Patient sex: M
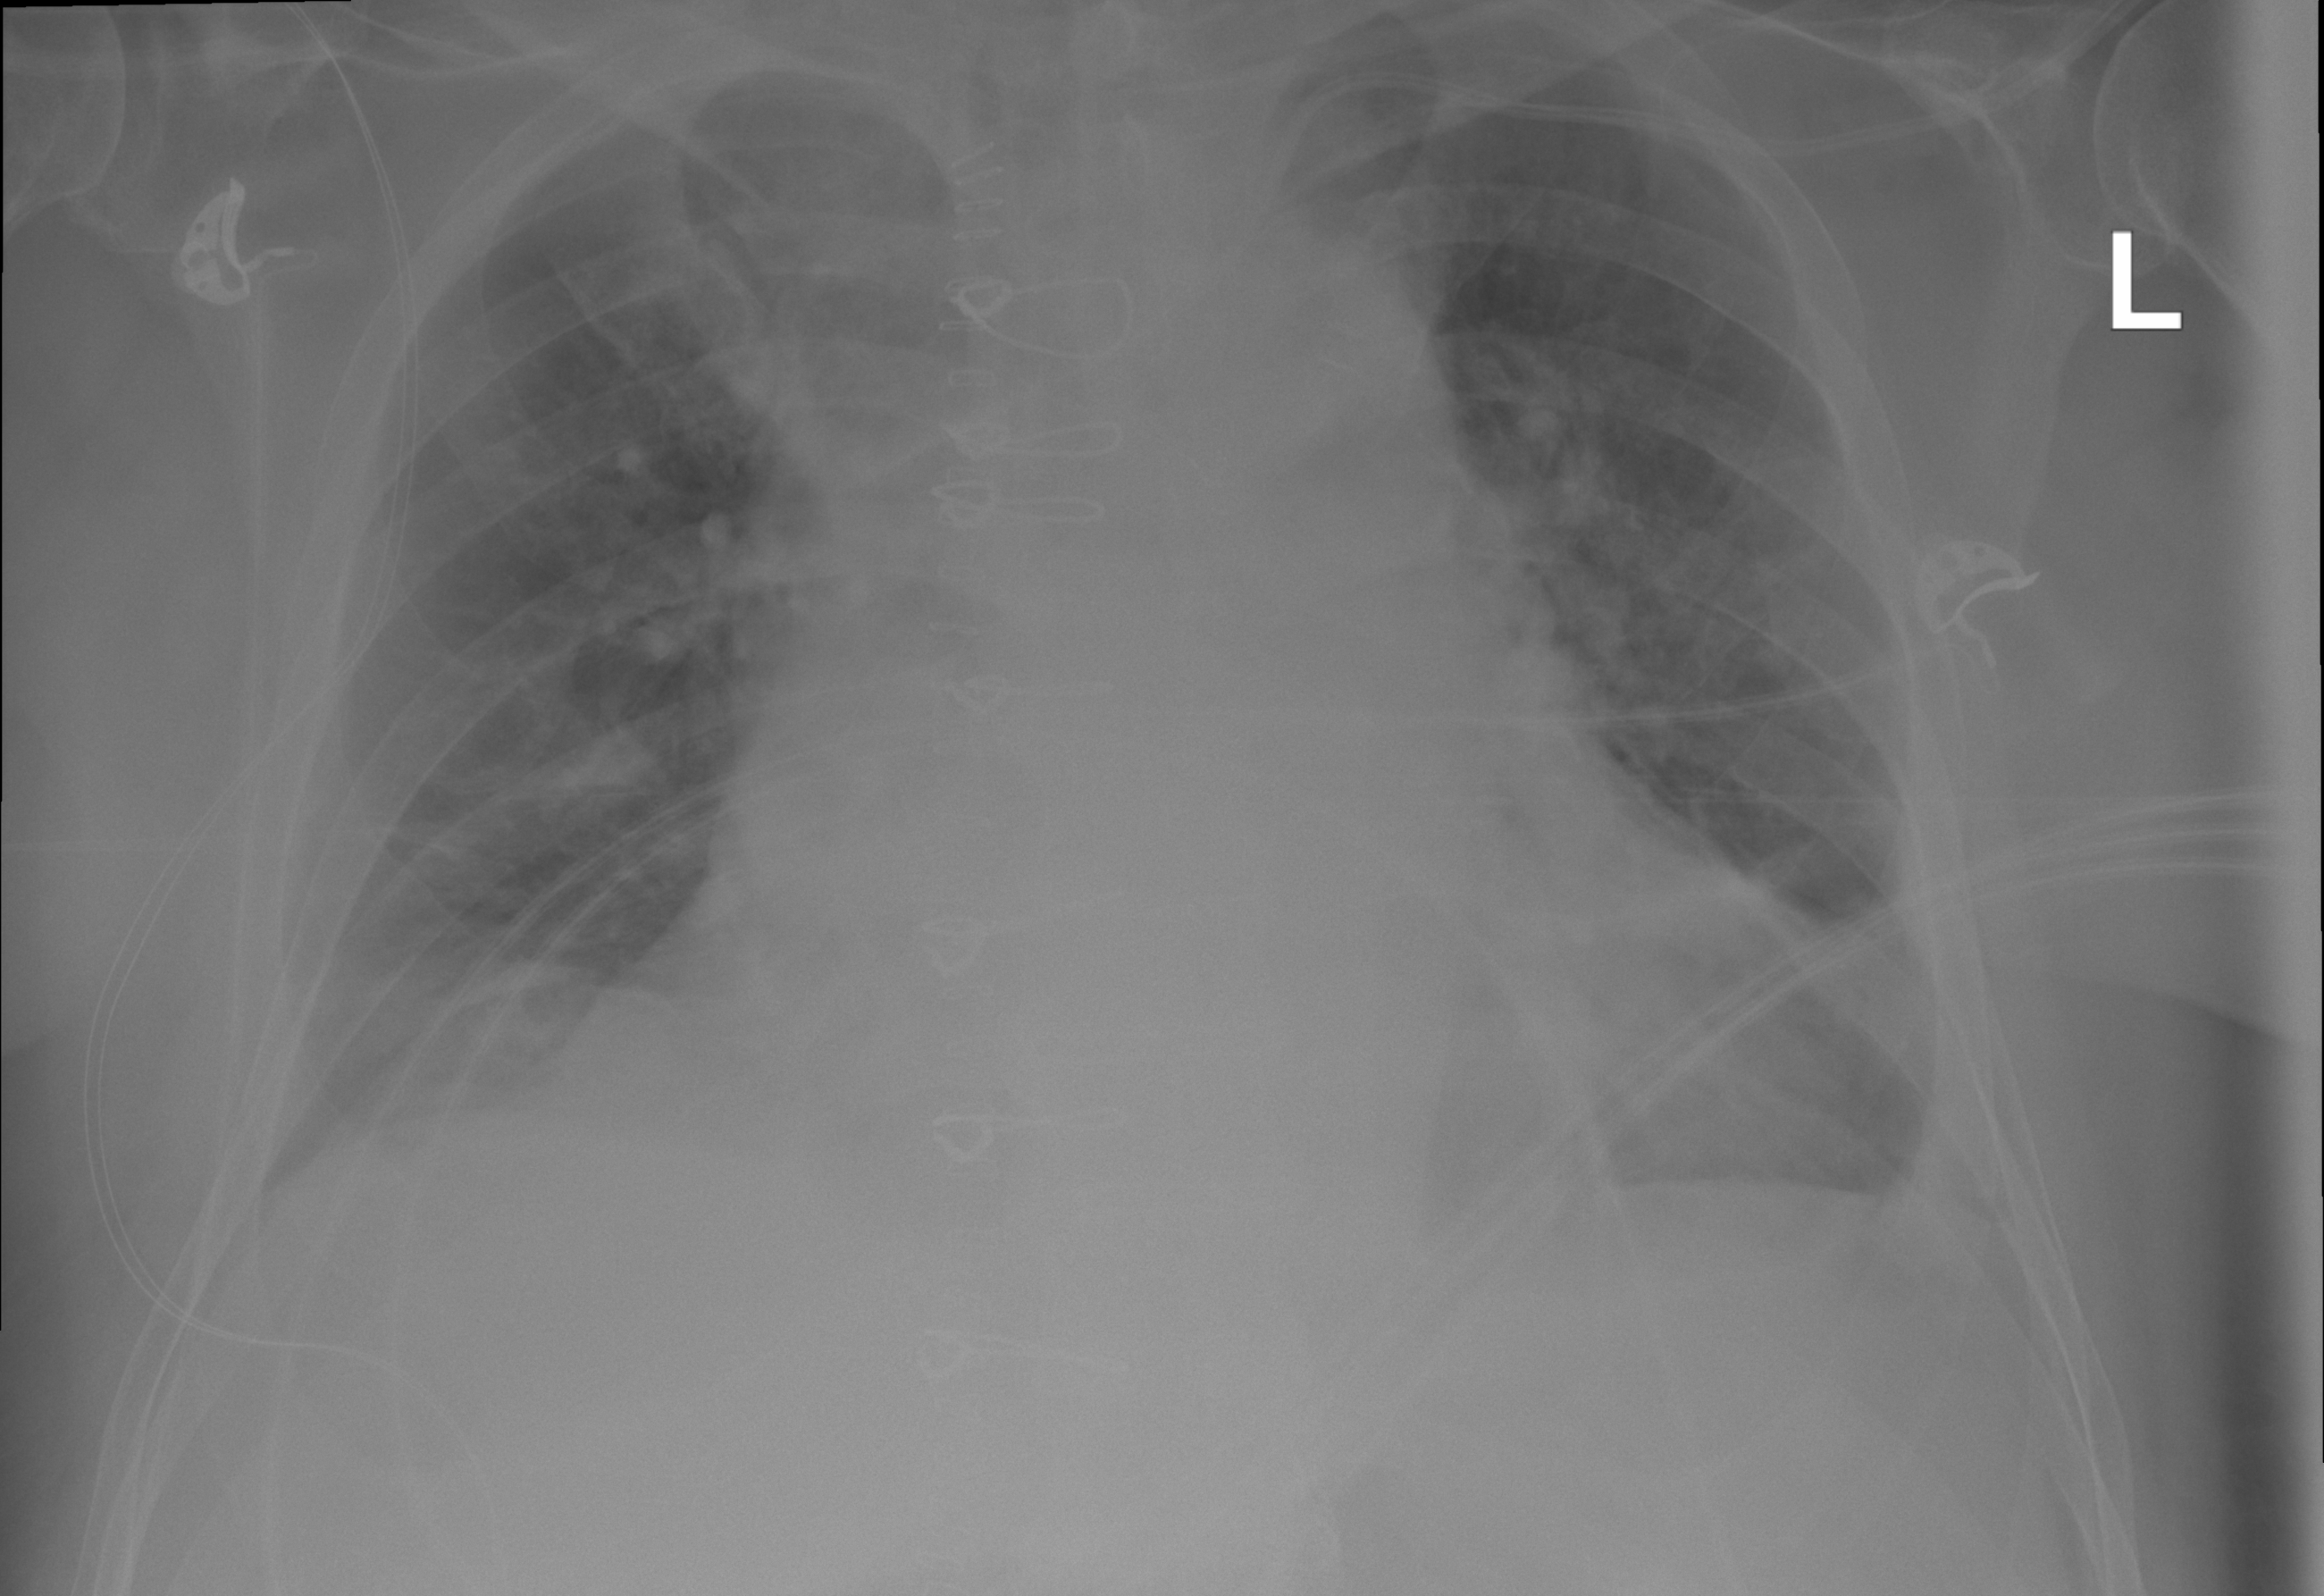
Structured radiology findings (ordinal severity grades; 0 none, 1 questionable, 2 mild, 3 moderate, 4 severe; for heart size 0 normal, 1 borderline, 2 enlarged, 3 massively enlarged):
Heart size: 2
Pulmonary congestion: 2
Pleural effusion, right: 2
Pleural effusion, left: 2
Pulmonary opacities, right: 0
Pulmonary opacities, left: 0
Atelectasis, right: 2
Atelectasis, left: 2